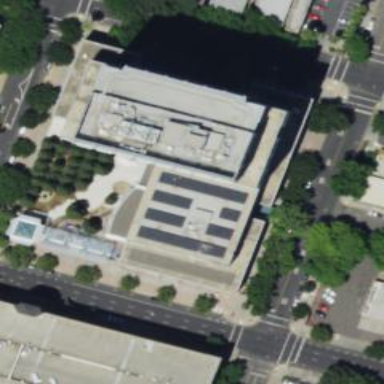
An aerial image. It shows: Government office.